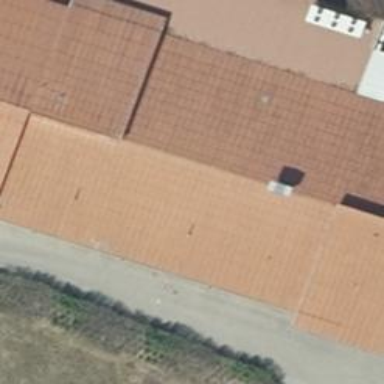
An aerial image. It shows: Supermarket building.